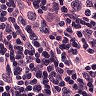
Metastatic tissue present: yes